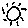
Label: sun